Aerial crown-view tile of a tropical tree (Barro Colorado Island, Panama), acquired 20240918:
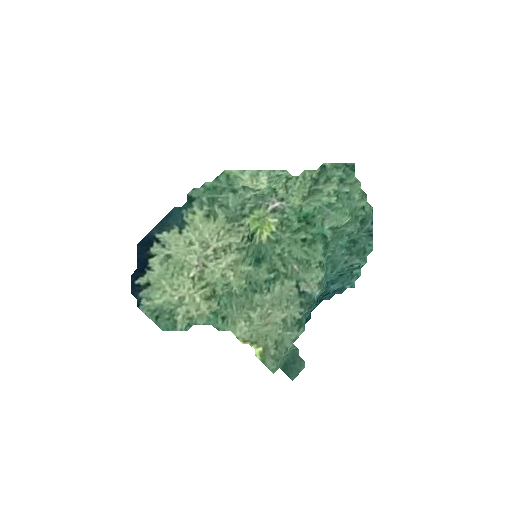
Species: Quararibea stenophylla
GBIF accepted scientific name: Quararibea stenophylla
Crown area: 51.705 m²